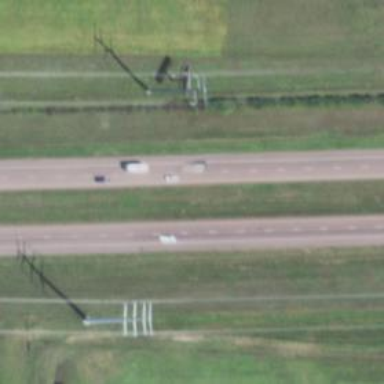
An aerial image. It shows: View of motorway.